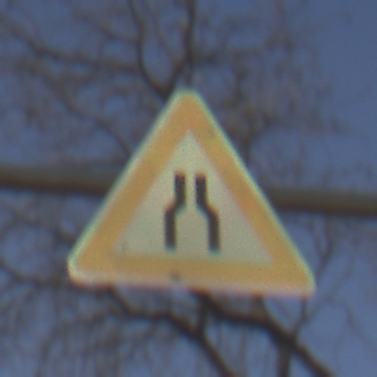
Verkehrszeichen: VerengteFahrbahn
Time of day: SunriseSunset
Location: Outdoor (Nature)
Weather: Clear
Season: NotSpecified
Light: Natural